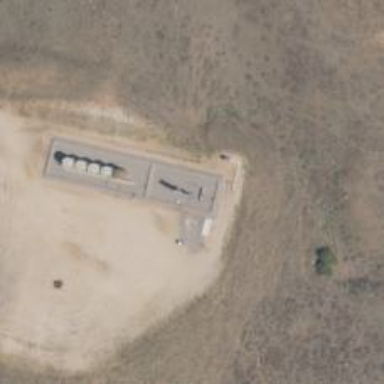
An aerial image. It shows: Storage tank that is man-made.